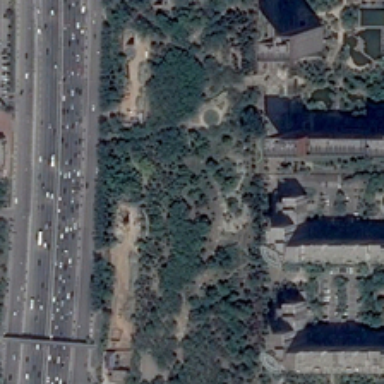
Many cars are in a road near a park with many green trees and several buildings .